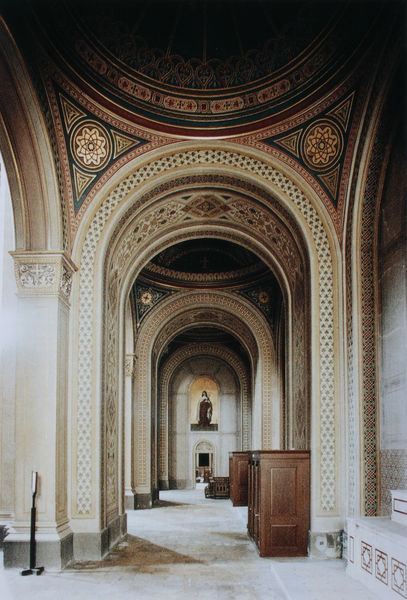
Titel: Seitenschiff
Künstler: Friedrich von Gärtner
Standort: München
Institution: Ludwigskirche
Schlagwörter: blau, schatten, weiß, grün, ocker, blume, braun, holz, licht, marmor, pfeiler, raum, schmuck, säule, säulen, zeichnung, rot, beige, muster, ornament, architektur, sockel, stein, bild, innenraum, kirche, boden, figur, gold, decke, kreis, skulptur, statue, farbig, schrank, sitz, ansicht, bogen, bank, pilaster, rundbogen, kuppel, detail, ornamente, verzierung, durchgang, stufe, stufen, flucht, foto, fotografie, photographie, bögen, gang, nische, schild, gewölbe, kloster, orientalisch, palast, stern, sterne, noir, fliesen, flur, mosaik, entwurf, zwickel, altar, arkaden, bänke, kapitell, photo, halbrund, fries, bündelpfeiler, farbfoto, kircheninneres, rosette, seitenschiff, jesus, christlich, fresken, romanik, rouge, heiliger, tempel, museum, bemalung, steinboden, maria, madonna, sakral, arabesken, mosaike, kreuzgang, figut, vierge, enfilade, bogengang, arche, medaillons, fotgrafie, kiche, statur, byzanz, byzantinisch, beichtstuhl, beichtstühle, staubsauger, staur, oranement, what, is, this, wanderful, mirror